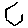
Label: hexagon